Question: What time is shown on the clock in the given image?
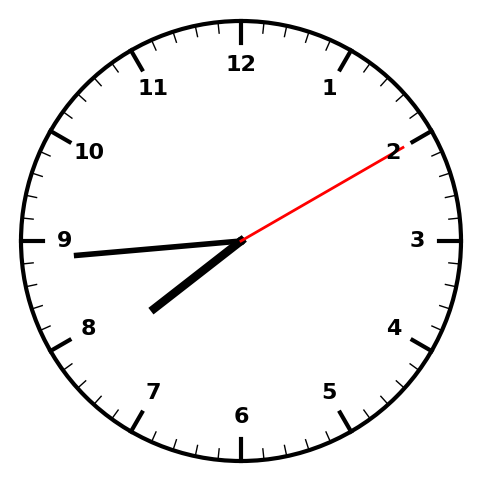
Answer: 07:44:10